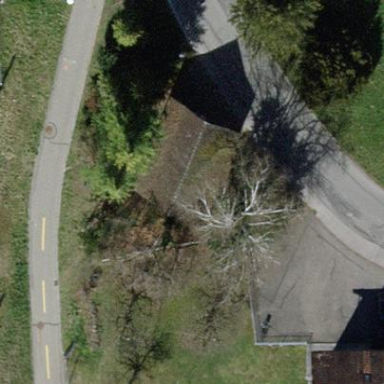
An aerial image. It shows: Shed.